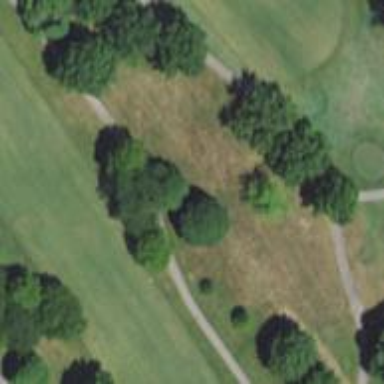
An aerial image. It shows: Path for both roads and golfers.